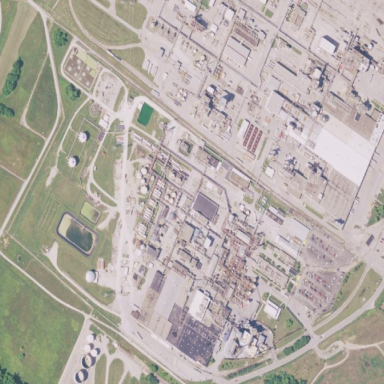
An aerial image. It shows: Industrial area.